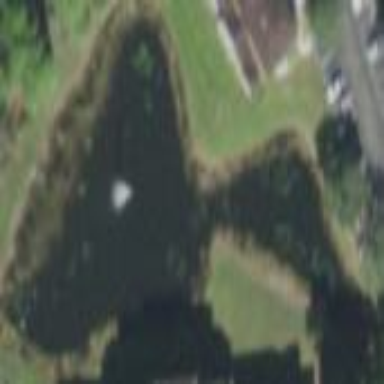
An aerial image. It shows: Peaceful pond surrounded by nature.